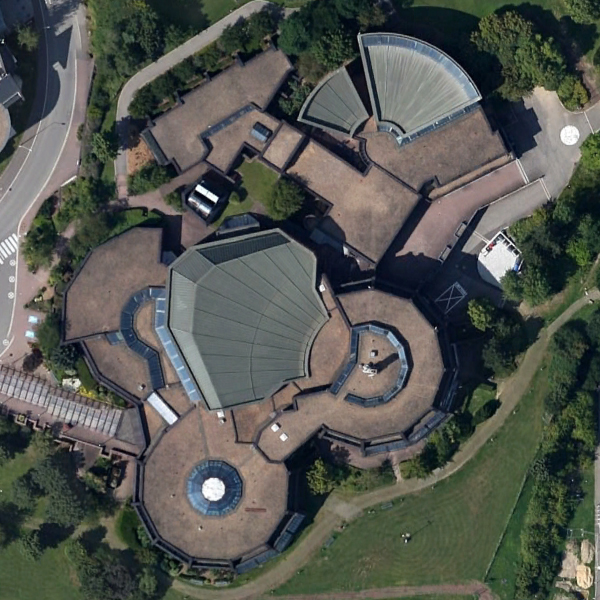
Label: Center